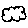
Label: cloud